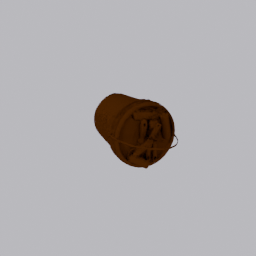
Label: tools